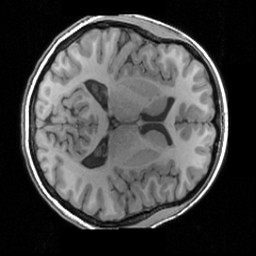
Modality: T1w
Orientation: axial
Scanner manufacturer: siemens
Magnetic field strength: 3 T
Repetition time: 1.63 s
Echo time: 0.00311 s